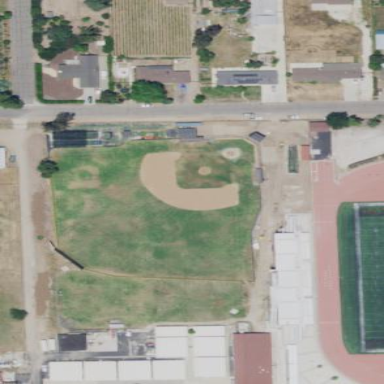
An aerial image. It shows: Baseball pitch for leisure and sports activities.